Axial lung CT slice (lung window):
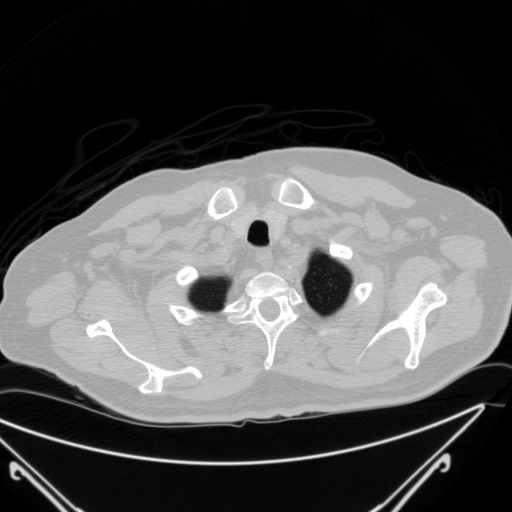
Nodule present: no